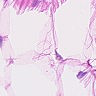
Metastatic tissue present: no